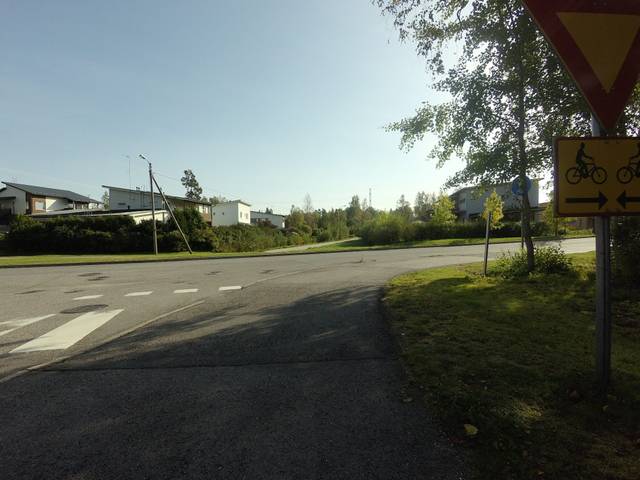
Region: Finland
Coordinates: 60.171, 24.644